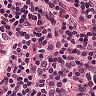
Metastatic tissue present: no